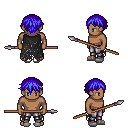
a pixel art fantasy rpg character, male body template, human, dark skin, black tattered cape, metal pants, blue short bangs hairstyle, white slippers, spear, four views (front, back, left, right), 2x2 character sprite sheet, small pixel art, hard edges, no anti-aliasing